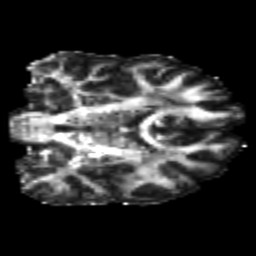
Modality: FA
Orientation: coronal
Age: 20
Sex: male
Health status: healthy
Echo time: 0.074 s